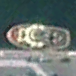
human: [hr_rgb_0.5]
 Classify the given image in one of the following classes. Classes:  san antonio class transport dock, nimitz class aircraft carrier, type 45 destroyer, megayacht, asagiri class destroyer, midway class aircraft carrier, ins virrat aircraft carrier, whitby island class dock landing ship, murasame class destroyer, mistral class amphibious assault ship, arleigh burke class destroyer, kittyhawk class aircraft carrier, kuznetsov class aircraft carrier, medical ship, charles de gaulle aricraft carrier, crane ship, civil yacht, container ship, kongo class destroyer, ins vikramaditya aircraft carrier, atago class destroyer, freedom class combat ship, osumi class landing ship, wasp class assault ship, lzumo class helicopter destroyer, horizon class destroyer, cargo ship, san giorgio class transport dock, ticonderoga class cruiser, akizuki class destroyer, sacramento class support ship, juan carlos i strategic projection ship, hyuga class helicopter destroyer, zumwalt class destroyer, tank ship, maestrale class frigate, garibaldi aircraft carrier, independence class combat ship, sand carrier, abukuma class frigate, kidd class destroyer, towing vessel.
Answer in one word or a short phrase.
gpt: Towing vessel